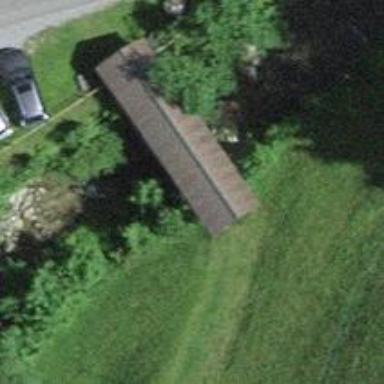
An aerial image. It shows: Path on bridge.